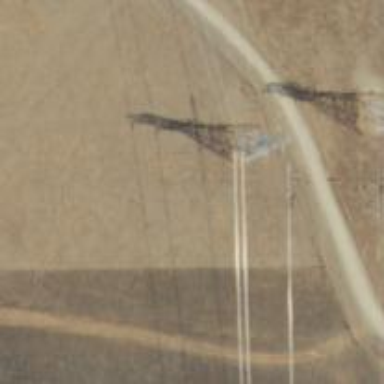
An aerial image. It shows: Power tower.